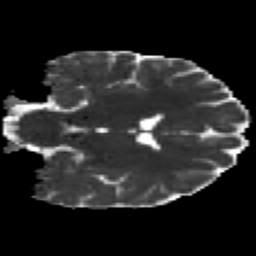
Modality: MD
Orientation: coronal
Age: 33
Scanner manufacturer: siemens
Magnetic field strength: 3 T
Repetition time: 2.2 s
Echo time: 0.084 s